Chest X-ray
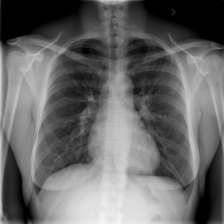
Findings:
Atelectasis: negative
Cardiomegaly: negative
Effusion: negative
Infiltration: positive
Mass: negative
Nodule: negative
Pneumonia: negative
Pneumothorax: negative
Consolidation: negative
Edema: negative
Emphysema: negative
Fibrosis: negative
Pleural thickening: negative
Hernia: negative